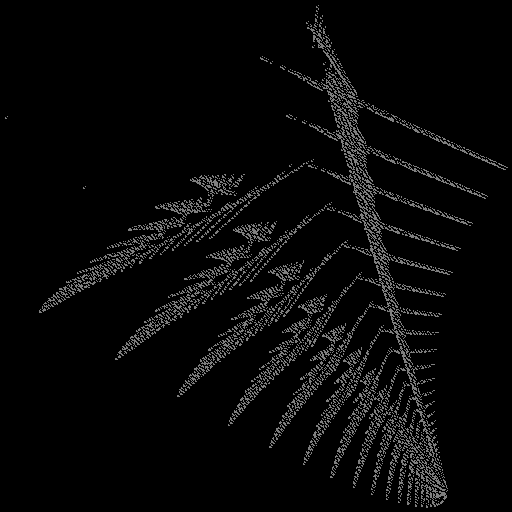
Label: newyorkfern